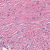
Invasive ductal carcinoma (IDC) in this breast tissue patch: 0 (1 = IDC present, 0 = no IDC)